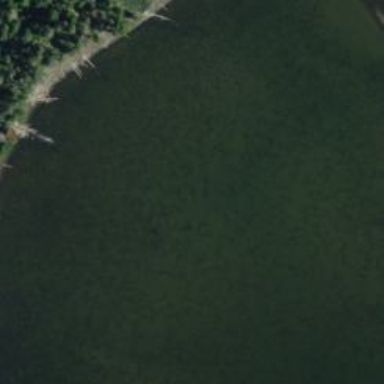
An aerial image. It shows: Serene lake surrounded by nature.